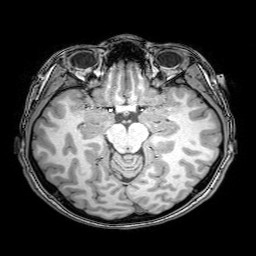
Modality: T1w
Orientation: coronal
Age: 23
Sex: female